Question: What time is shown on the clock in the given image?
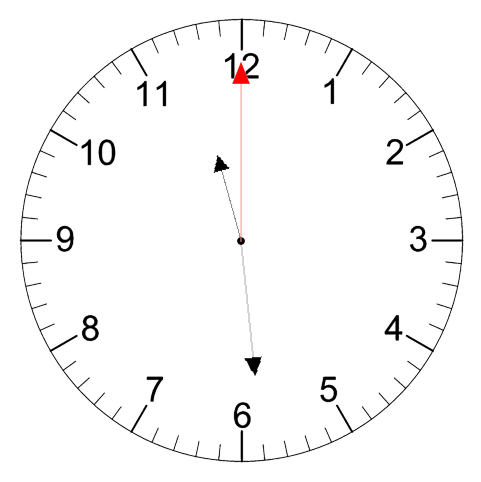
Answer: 11:29:00